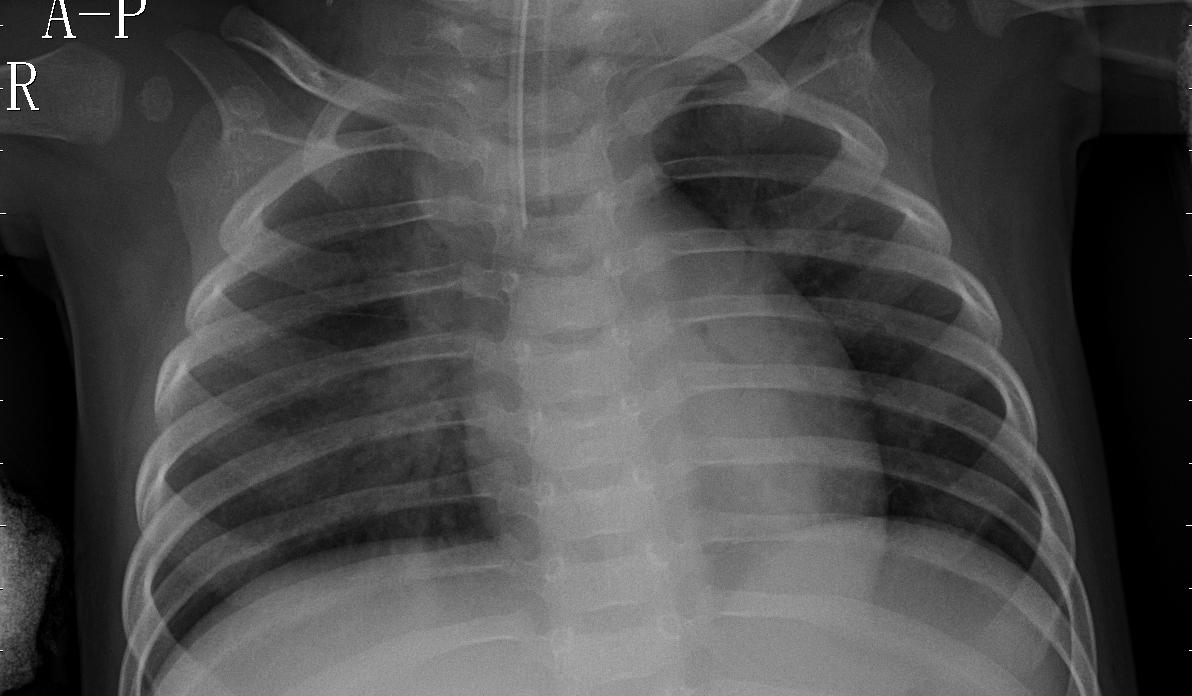
Diagnosis: PNEUMONIA